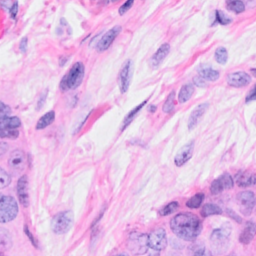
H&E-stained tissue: Breast